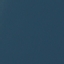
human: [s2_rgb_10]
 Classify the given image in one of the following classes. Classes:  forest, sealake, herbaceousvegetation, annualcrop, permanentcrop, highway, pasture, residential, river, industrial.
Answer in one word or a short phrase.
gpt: SeaLake